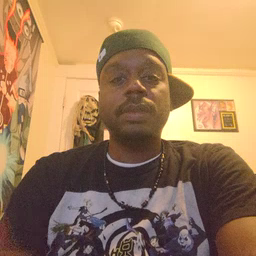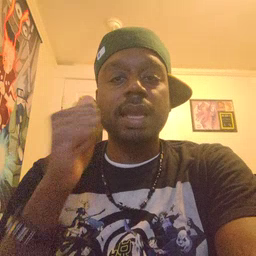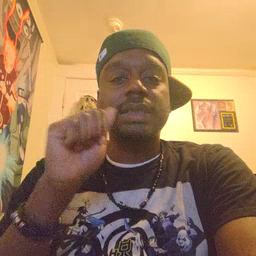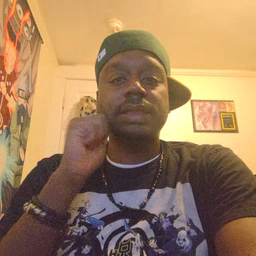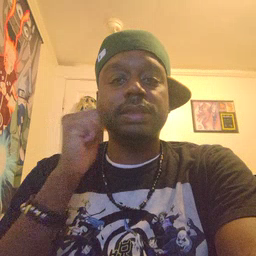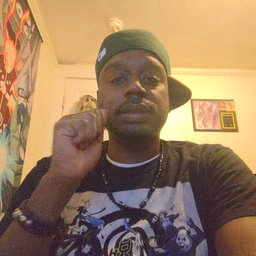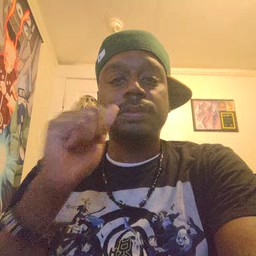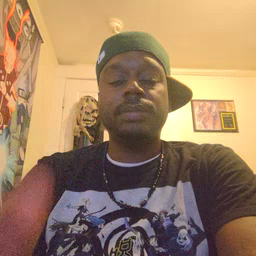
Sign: aunt